Question: How do applications figure out the boundaries (just a box) of a 3d object?
Here's an example

I need this info for collision detection.
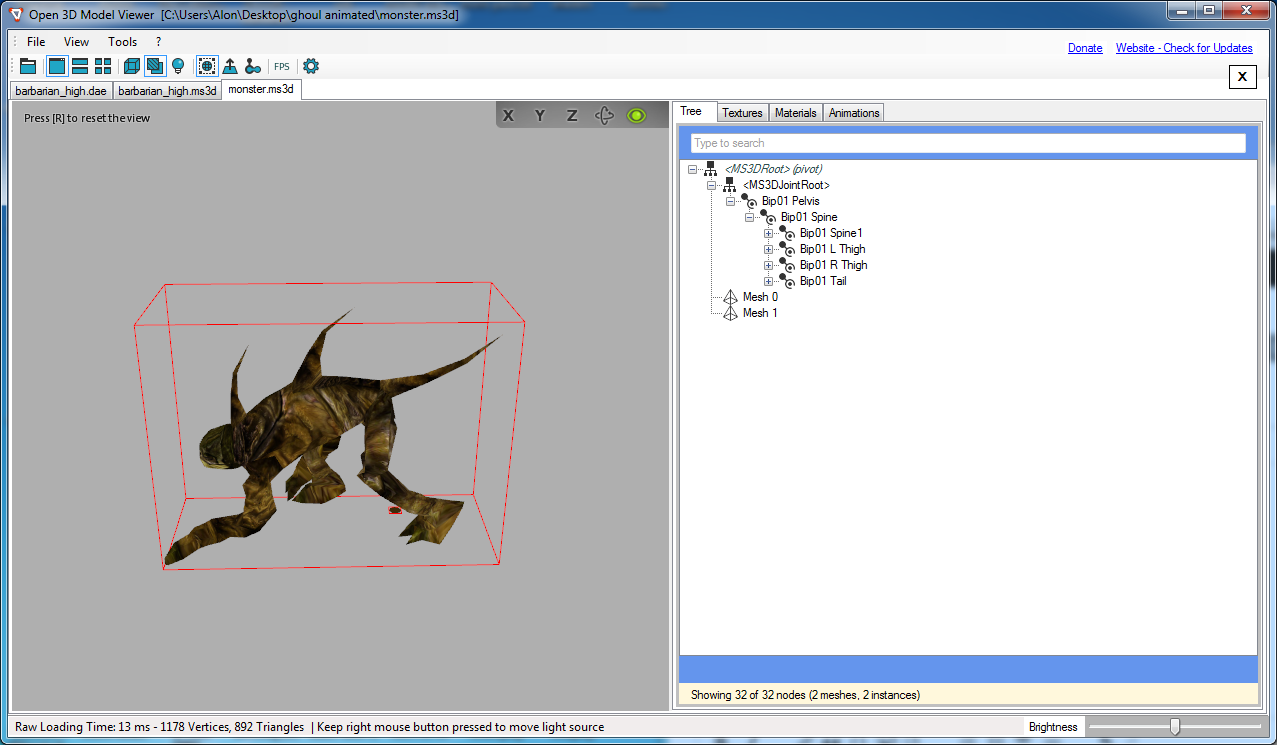
Answer: This is how you can compute the minimum and maximum (bounding box) of a 3D object.
'''
void BBox(GLpoint *p, int n_vert, GLpoint& p_max, GLpoint& p_min)
{
p_min.x = p[0].x;
p_min.y = p[0].y;
p_min.z = p[0].z;
p_max.x = p[0].x;
p_max.y = p[0].y;
p_max.z = p[0].z;
for (int i=1; i<n_vert; i++)
{
p_min.x = MIN(p_min.x, p[i].x);
p_min.y = MIN(p_min.y, p[i].y);
p_min.z = MIN(p_min.z, p[i].z);
p_max.x = MAX(p_max.x, p[i].x);
p_max.y = MAX(p_max.y, p[i].y);
p_max.z = MAX(p_max.z, p[i].z);
}
}
'''